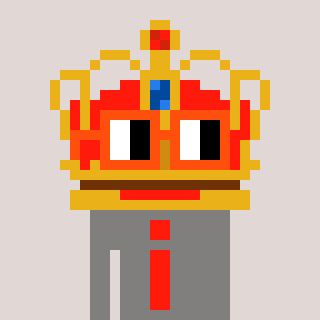
a pixel art character with square orange glasses, a crown-shaped head and a bluegrey-colored body on a warm background